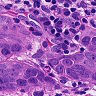
Metastatic tissue present: yes